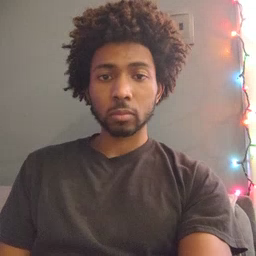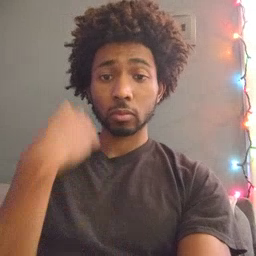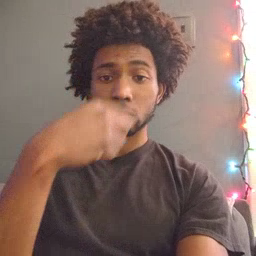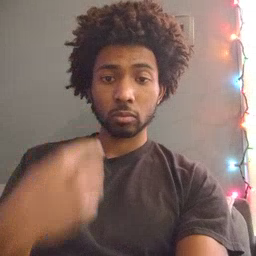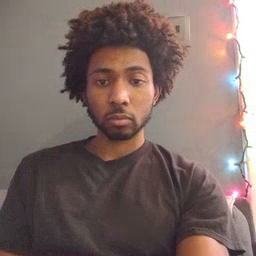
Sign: face